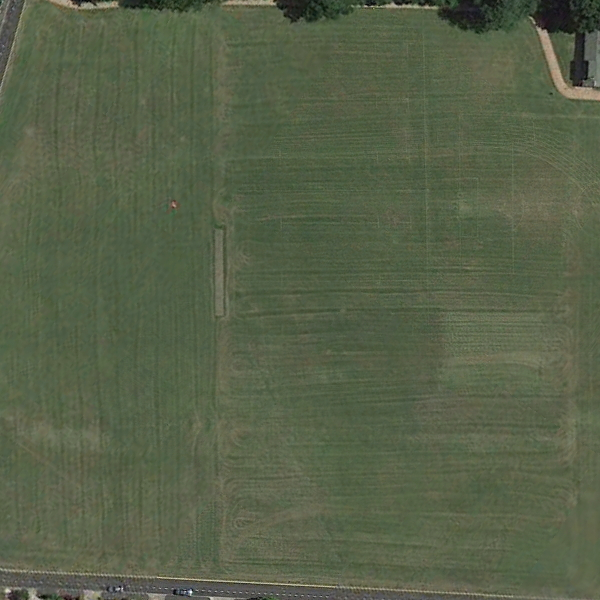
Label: Meadow